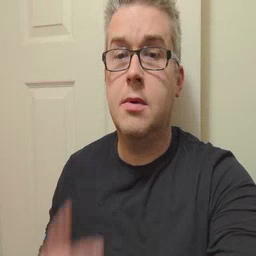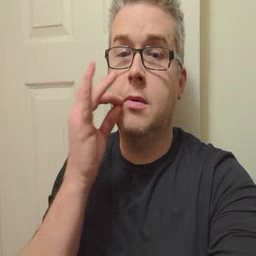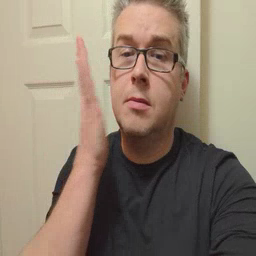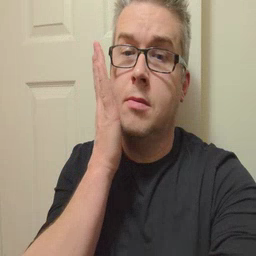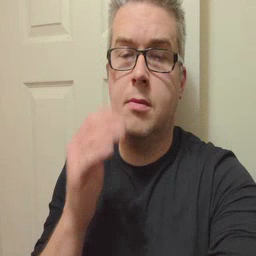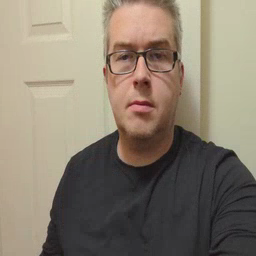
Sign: bee